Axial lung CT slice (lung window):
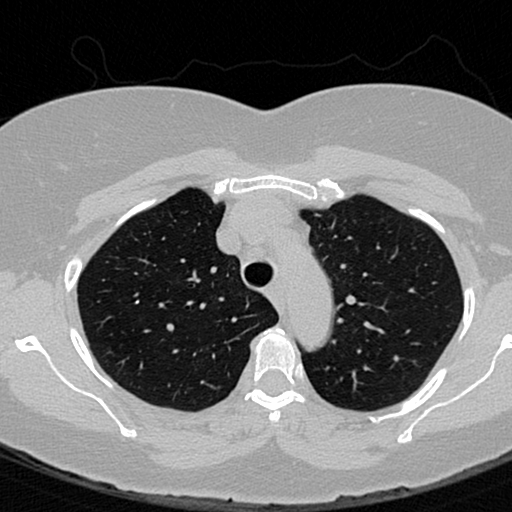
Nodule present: no